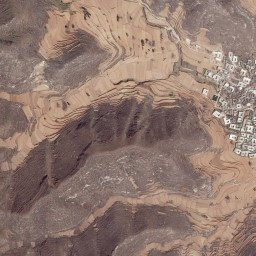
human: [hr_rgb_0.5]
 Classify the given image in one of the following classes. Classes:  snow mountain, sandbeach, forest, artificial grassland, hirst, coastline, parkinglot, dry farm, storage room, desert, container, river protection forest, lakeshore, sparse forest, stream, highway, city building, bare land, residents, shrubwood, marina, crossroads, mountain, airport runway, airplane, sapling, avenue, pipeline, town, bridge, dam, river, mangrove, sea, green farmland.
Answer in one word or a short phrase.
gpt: mountain